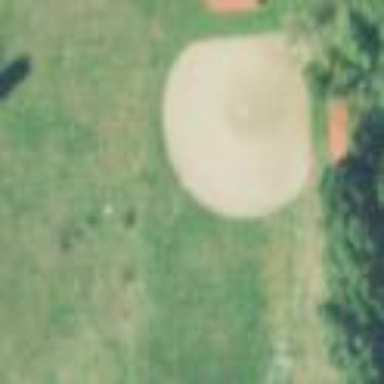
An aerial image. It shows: Baseball pitch for leisure land.